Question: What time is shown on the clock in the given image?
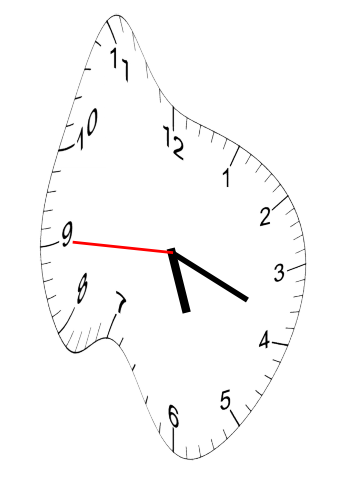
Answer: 05:18:45